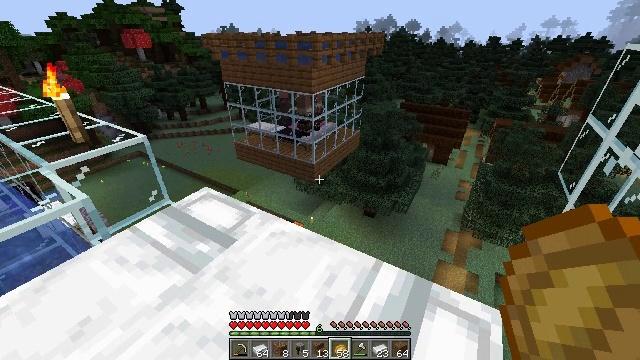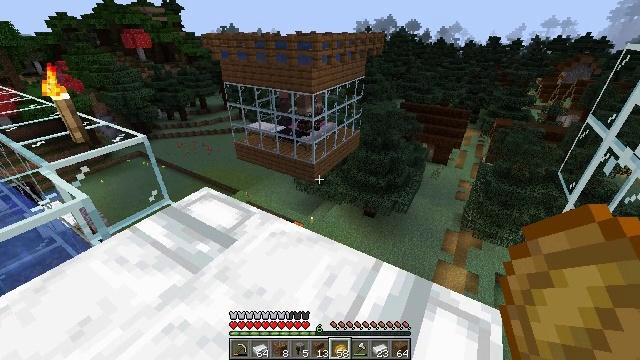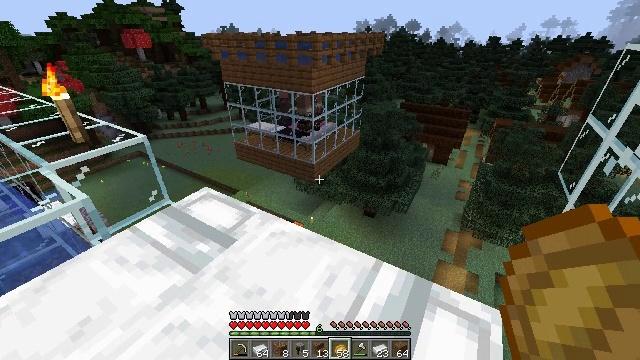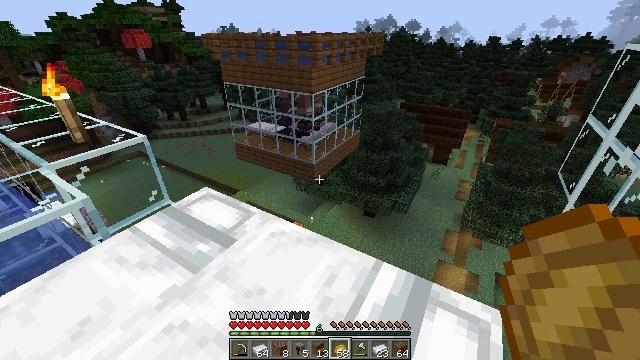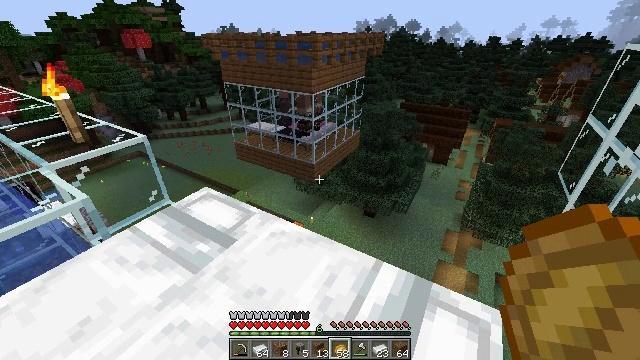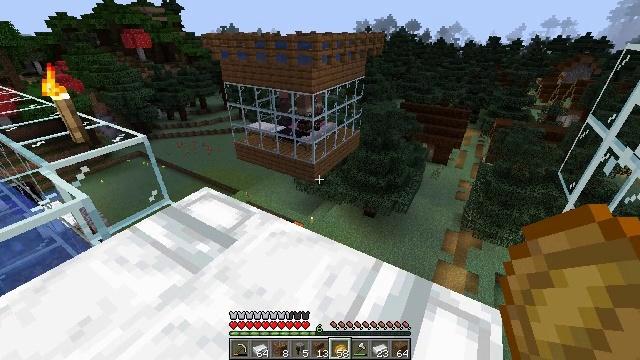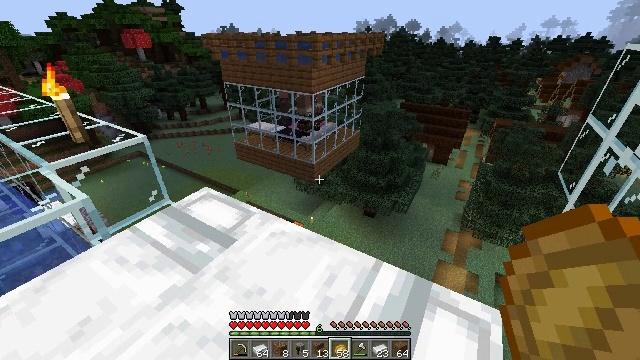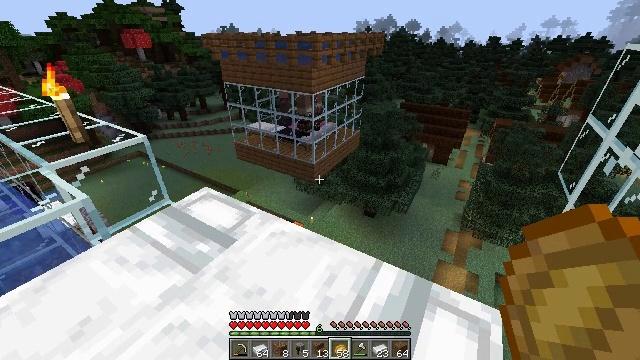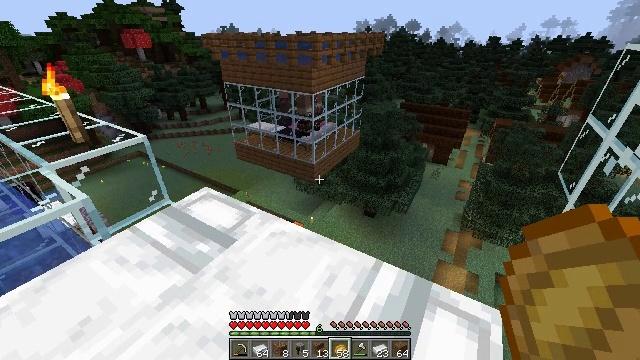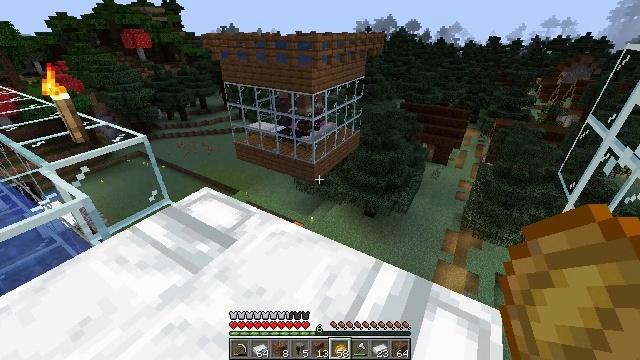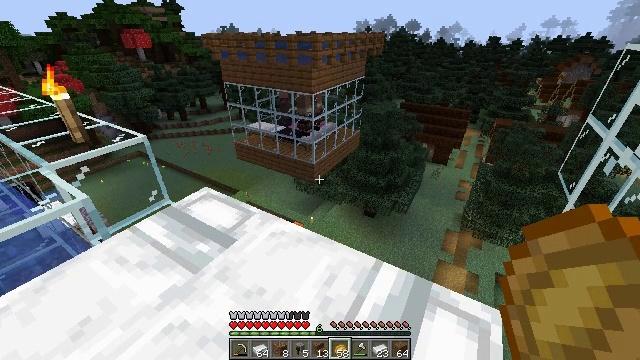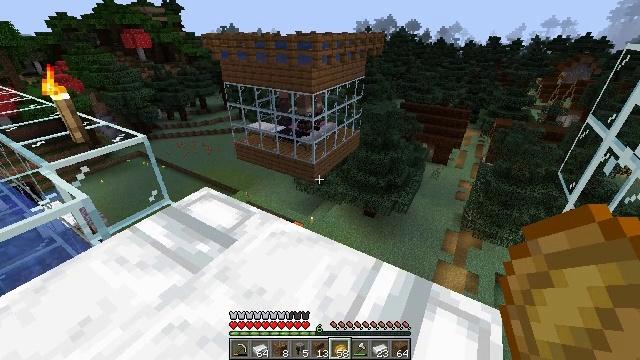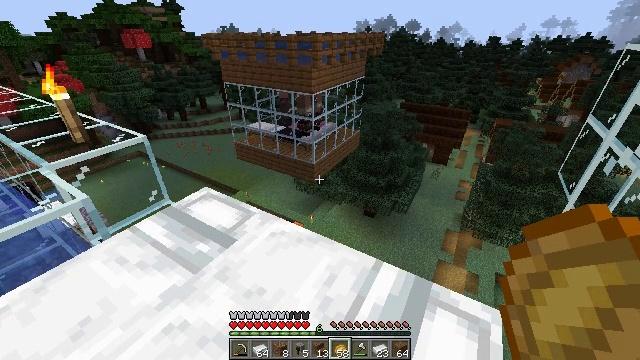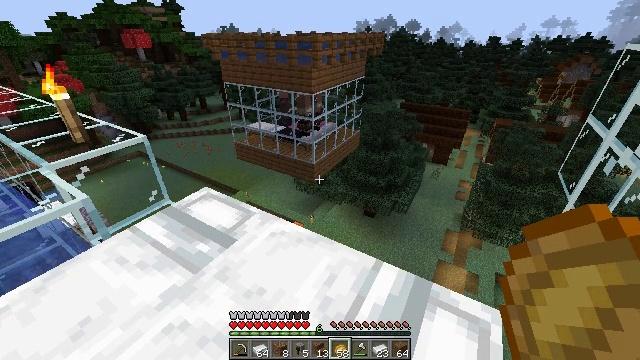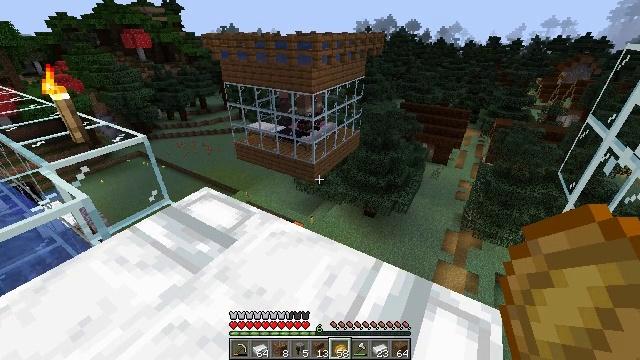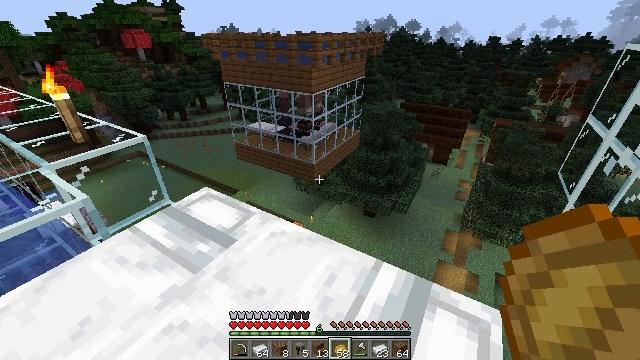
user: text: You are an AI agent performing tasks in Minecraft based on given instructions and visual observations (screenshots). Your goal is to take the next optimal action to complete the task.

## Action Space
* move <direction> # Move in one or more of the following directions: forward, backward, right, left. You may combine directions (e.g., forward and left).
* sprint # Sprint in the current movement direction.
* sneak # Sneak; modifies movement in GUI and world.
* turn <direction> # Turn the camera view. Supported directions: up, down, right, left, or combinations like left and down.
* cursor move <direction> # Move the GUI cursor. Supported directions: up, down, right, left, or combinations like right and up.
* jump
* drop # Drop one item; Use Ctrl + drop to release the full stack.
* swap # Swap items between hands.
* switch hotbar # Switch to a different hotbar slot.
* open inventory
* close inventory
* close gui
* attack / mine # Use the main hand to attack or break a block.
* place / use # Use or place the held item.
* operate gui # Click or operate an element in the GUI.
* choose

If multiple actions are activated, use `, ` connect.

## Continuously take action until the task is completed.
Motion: motion action
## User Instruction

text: Recycle the smithing table.
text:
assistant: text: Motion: no_op
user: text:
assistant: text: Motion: no_op
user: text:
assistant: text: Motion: no_op
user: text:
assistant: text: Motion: no_op
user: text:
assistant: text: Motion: no_op
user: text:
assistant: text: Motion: no_op
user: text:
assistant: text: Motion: no_op
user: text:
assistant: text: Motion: no_op
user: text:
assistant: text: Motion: no_op
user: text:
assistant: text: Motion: no_op
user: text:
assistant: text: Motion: no_op
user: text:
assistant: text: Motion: no_op
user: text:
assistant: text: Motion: no_op
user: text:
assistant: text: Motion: no_op
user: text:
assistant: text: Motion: no_op
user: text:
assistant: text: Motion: no_op
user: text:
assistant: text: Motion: no_op
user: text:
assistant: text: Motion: no_op
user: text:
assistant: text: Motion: no_op
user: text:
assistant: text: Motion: no_op
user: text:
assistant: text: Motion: no_op
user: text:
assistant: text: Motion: no_op
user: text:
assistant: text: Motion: no_op
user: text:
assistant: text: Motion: no_op
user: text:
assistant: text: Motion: no_op
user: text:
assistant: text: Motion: no_op
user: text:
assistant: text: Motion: no_op
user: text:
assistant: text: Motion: no_op
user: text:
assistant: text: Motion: no_op
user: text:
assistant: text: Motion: no_op